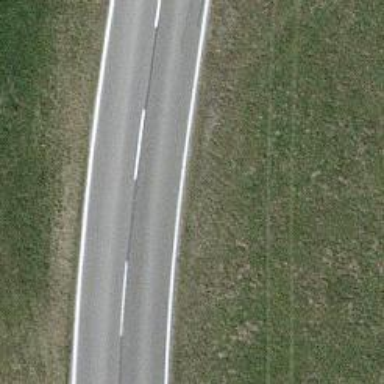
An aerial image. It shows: Primary road with asphalt surface.